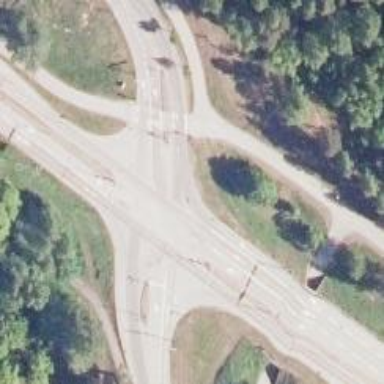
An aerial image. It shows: Roundabout at primary highway.